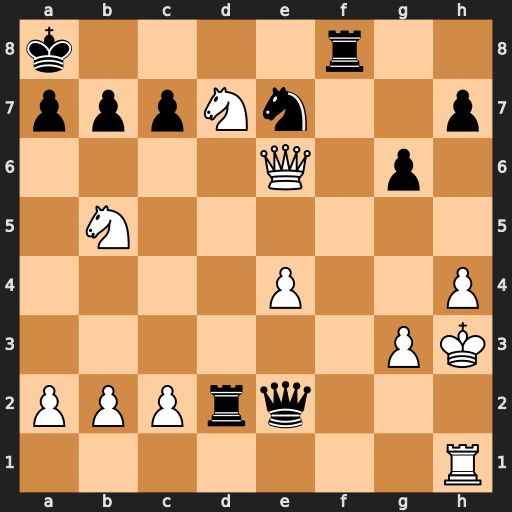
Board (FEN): k4r2/pppNn2p/4Q1p1/1N6/4P2P/6PK/PPPrq3/7R
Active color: w
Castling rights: -
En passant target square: -
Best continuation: Nxc7#